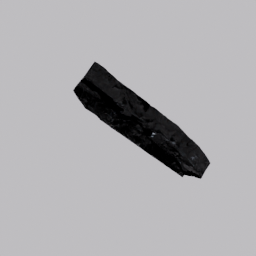
Label: architecture